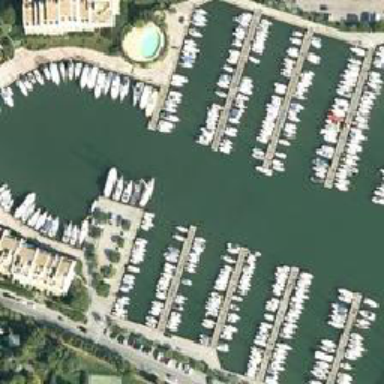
Many types of boats are close to ports .